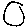
Label: circle